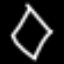
Label: diamond